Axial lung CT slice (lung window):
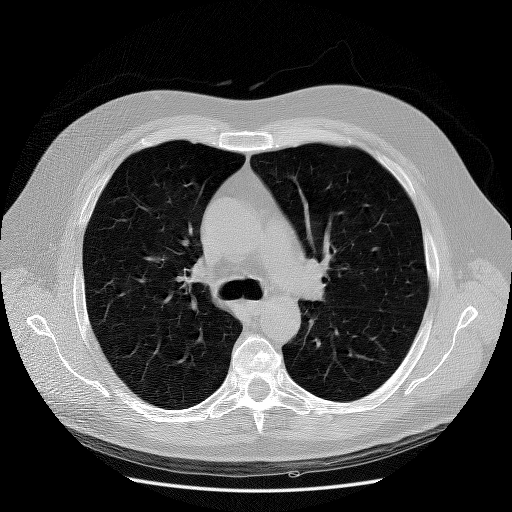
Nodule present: no